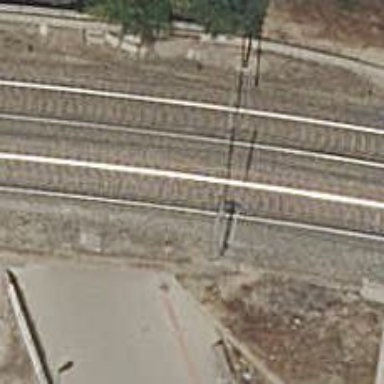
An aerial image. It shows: Railway track with contact line for electrification.